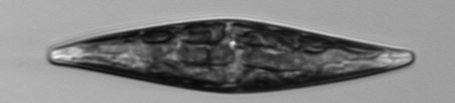
Label: Pleurosigma